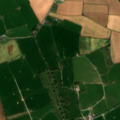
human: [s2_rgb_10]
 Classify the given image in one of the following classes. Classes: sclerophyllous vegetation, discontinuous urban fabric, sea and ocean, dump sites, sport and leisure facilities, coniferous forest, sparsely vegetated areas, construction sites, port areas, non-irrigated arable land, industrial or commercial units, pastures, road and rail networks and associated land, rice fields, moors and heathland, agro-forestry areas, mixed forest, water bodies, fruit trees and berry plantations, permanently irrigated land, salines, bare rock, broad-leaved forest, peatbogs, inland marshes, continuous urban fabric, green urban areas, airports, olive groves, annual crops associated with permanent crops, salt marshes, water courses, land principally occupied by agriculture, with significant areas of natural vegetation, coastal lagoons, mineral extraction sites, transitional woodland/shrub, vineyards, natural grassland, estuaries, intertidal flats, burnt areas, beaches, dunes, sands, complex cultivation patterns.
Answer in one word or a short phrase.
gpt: non-irrigated arable land, pastures